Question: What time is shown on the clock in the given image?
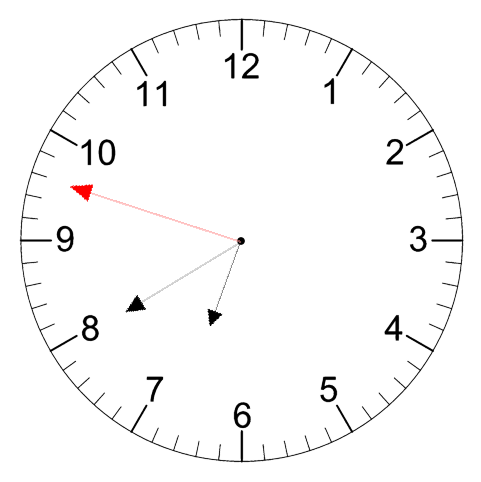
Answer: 06:39:48